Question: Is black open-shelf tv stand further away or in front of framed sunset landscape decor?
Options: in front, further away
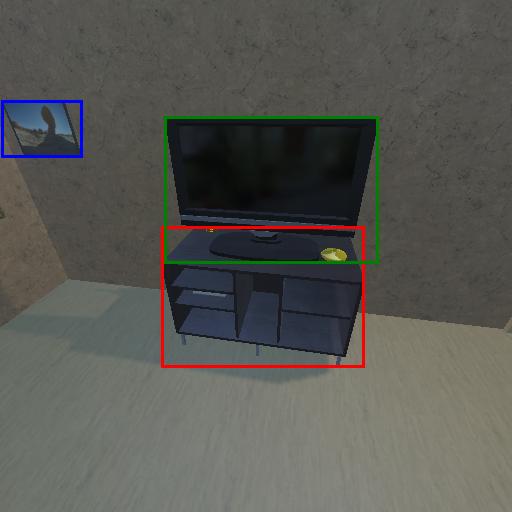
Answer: in front